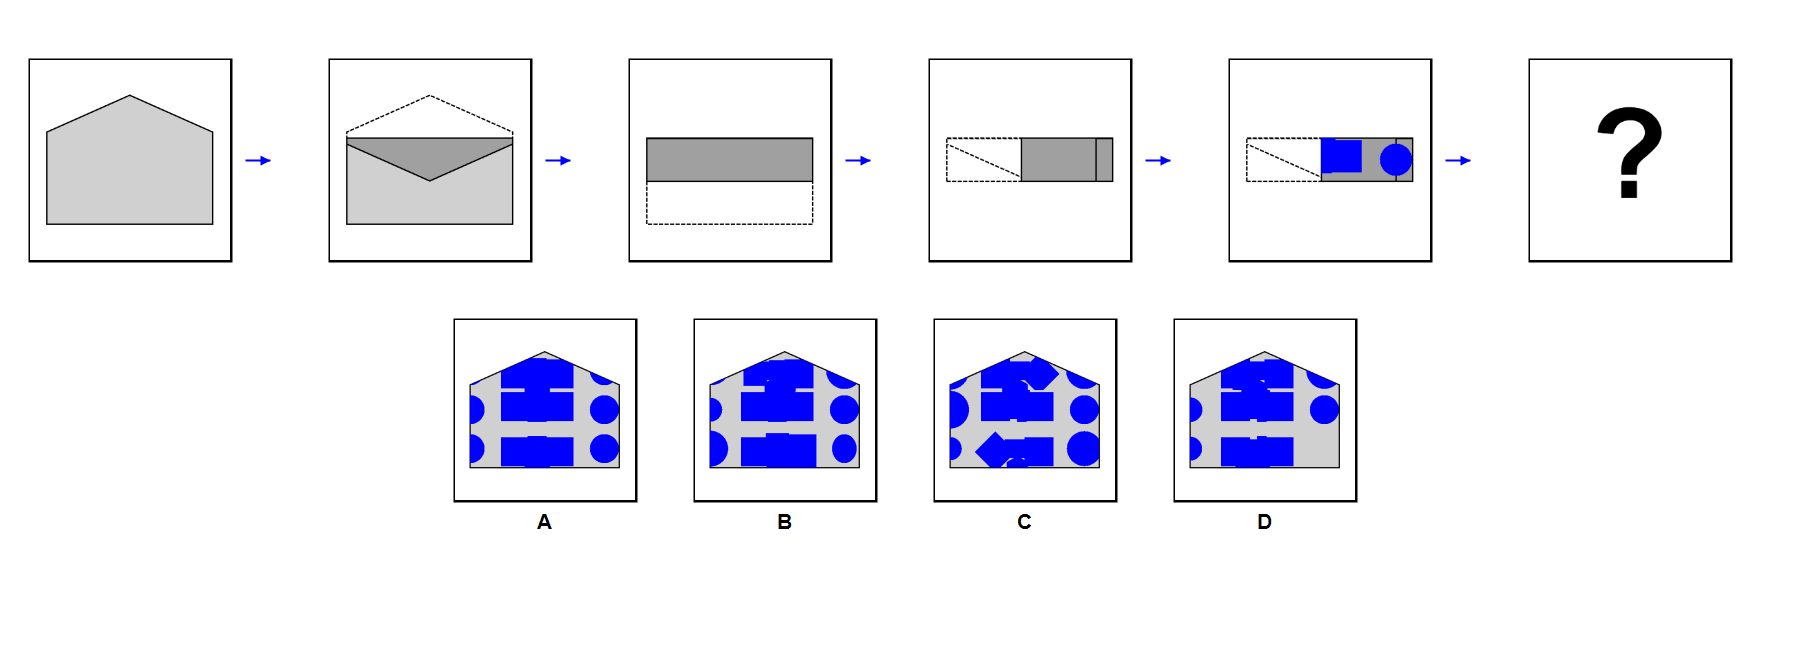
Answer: A